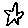
Label: star